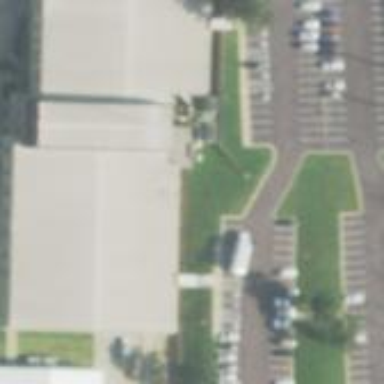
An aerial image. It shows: School building.